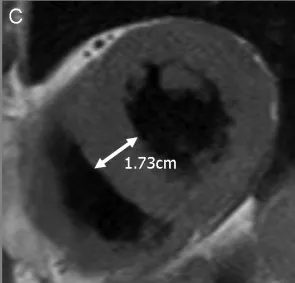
Cardiac MRI showing a marked hypertrophic cardiomyopathy. T1 weighted black blood Turbo spin echo sequence, short axis view (C); left ventricular hypertrophy is evident, specifically in the septal region.
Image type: radiology (ct)